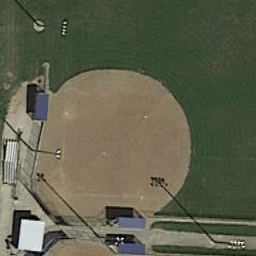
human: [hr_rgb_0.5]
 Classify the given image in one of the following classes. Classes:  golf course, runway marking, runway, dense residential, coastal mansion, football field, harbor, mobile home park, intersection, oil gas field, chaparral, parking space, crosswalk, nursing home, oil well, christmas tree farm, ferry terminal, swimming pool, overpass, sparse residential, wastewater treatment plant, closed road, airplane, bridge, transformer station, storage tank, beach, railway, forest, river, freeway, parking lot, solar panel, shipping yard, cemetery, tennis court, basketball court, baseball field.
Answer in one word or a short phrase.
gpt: baseball field